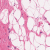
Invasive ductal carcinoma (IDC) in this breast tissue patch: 0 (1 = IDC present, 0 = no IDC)